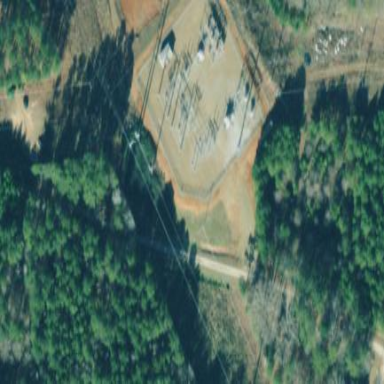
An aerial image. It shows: Distribution substation surrounded by fence.